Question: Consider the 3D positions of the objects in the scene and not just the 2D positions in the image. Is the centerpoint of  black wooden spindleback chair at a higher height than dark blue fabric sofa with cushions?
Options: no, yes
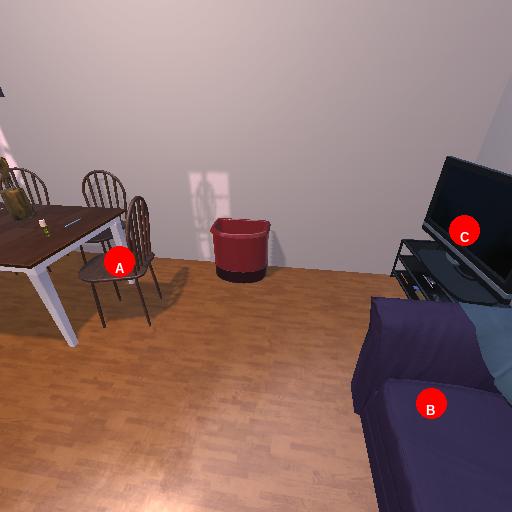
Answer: no